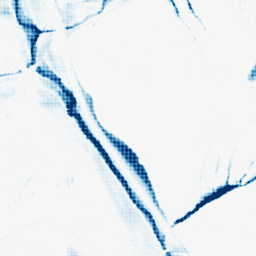
Category: morphological
Decomposition family: morphological_ellipse
Decomposition parameters: operation: closing
width: 5
height: 30
Upsampling method: sinc_hamming
Upsampling parameters: scale: 4
kernel_size: 4
Upsampling scale: 4